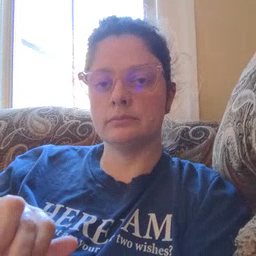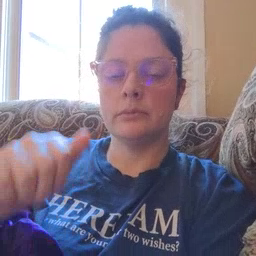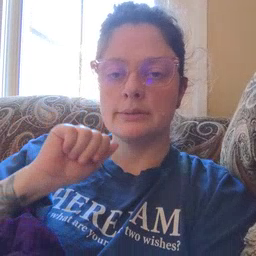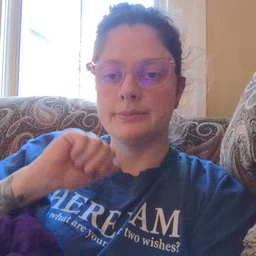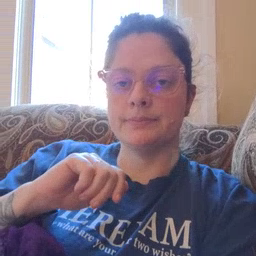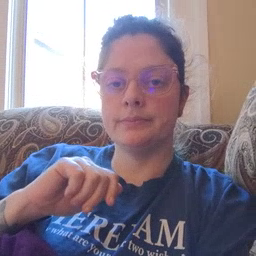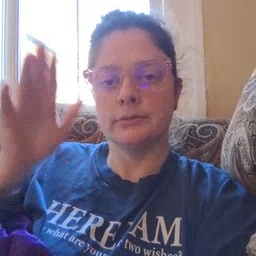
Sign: aunt